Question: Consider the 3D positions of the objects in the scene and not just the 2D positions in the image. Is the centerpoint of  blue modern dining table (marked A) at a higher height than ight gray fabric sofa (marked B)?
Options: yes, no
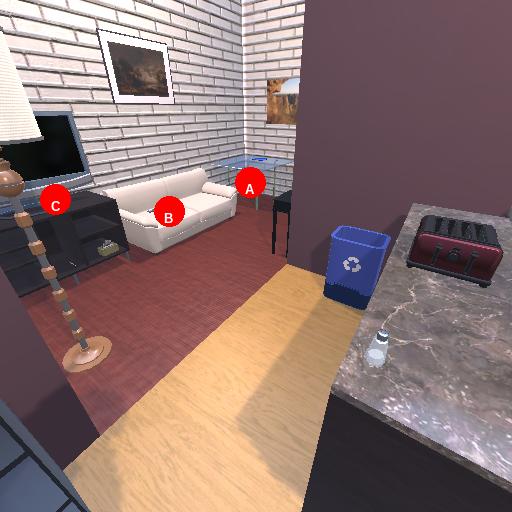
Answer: yes